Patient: sex F, age 61
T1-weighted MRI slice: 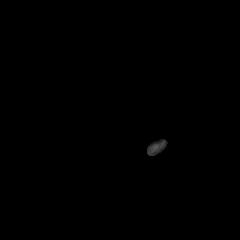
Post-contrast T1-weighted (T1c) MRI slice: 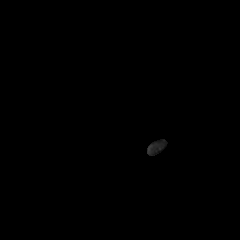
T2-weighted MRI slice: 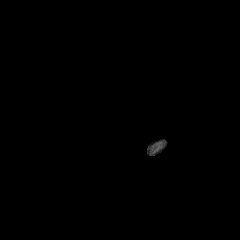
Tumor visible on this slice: no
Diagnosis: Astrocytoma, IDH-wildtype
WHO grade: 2